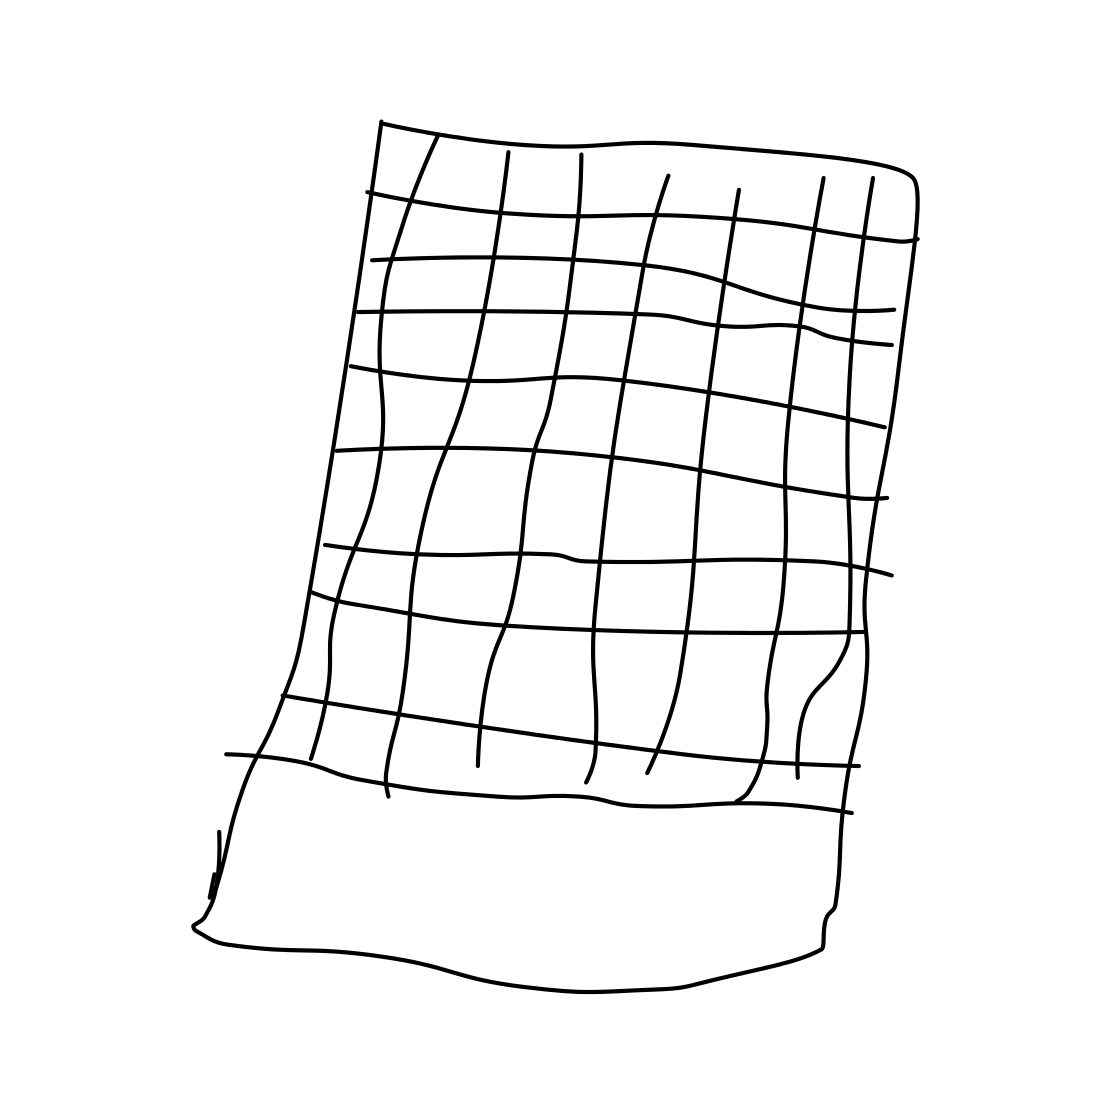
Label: skyscraper